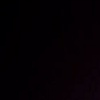
Label: space